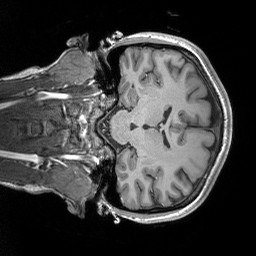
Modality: T1w
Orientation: coronal
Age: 23